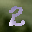
Label: 2